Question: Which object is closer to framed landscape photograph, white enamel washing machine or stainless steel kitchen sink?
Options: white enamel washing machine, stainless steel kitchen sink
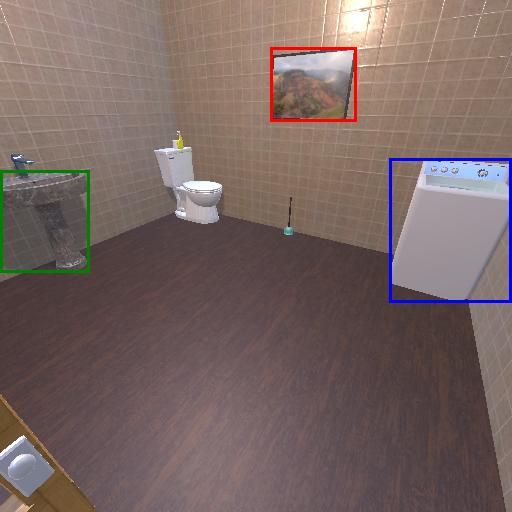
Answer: white enamel washing machine